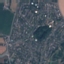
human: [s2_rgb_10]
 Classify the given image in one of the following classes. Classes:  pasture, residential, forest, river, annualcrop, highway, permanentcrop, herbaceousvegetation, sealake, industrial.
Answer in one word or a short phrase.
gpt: Residential